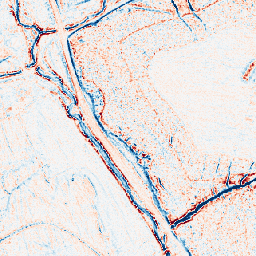
Category: edge_preserving
Decomposition family: anisotropic_diffusion
Decomposition parameters: iterations: 5
kappa: 10
gamma: 0.2
Upsampling method: area
Upsampling parameters: scale: 4
Upsampling scale: 4